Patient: sex M, age 35
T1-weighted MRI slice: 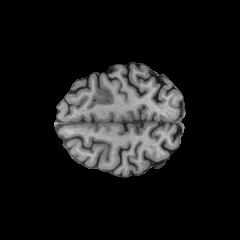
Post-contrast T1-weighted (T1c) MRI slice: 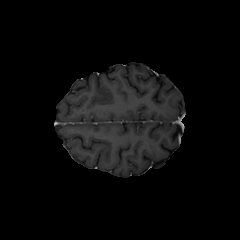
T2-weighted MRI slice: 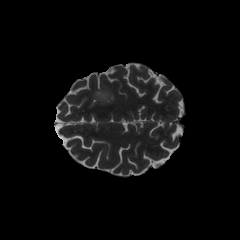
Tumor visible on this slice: yes
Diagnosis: Astrocytoma, IDH-mutant
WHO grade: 3